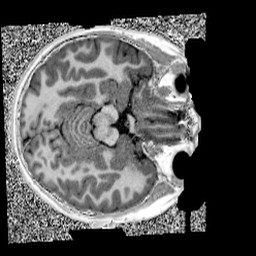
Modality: UNIT1
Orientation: axial
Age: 11
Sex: female
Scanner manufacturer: siemens
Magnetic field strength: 3 T
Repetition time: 4 s
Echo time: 0.00299 s